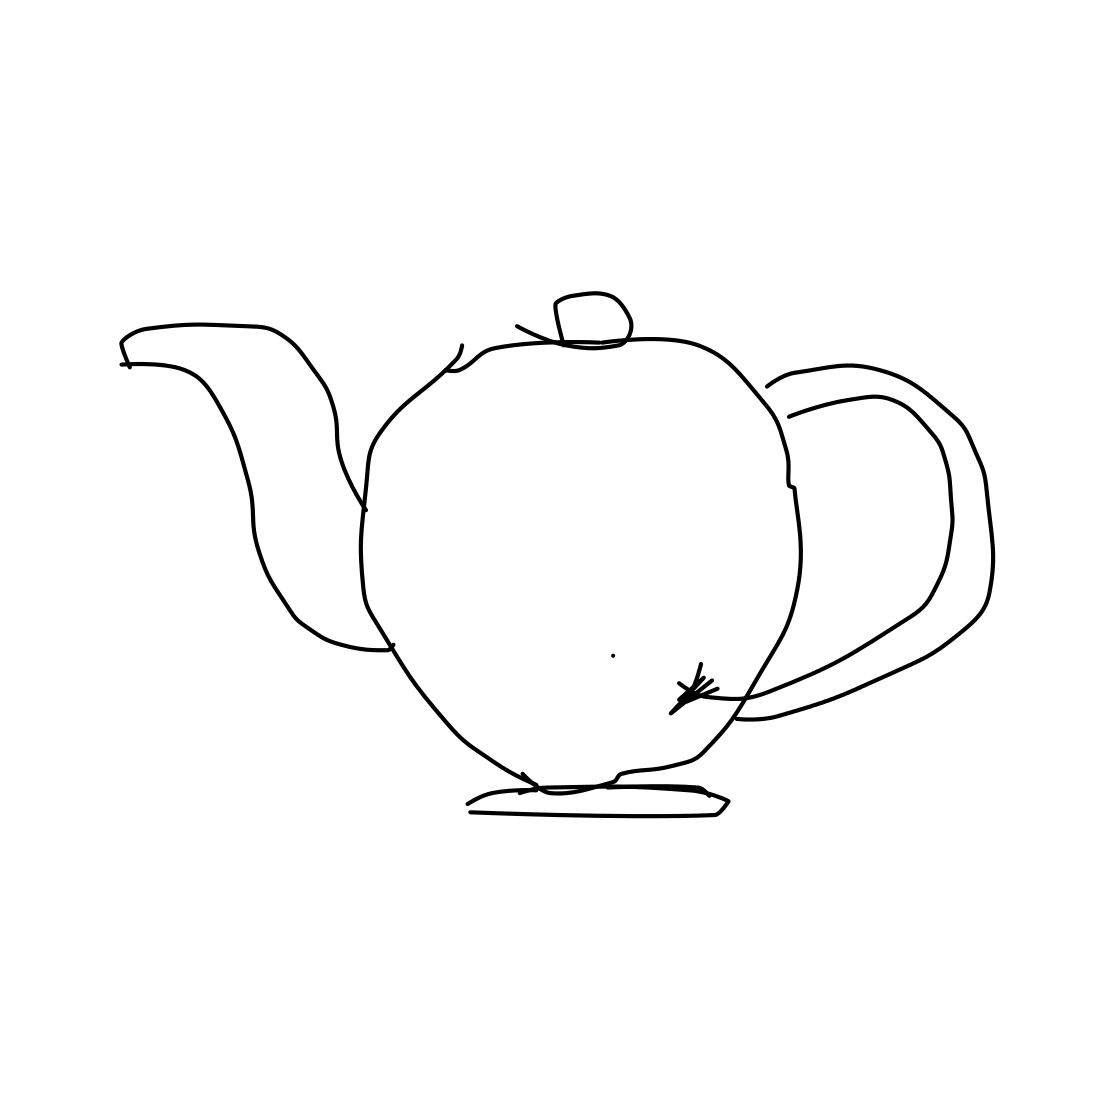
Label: teapot